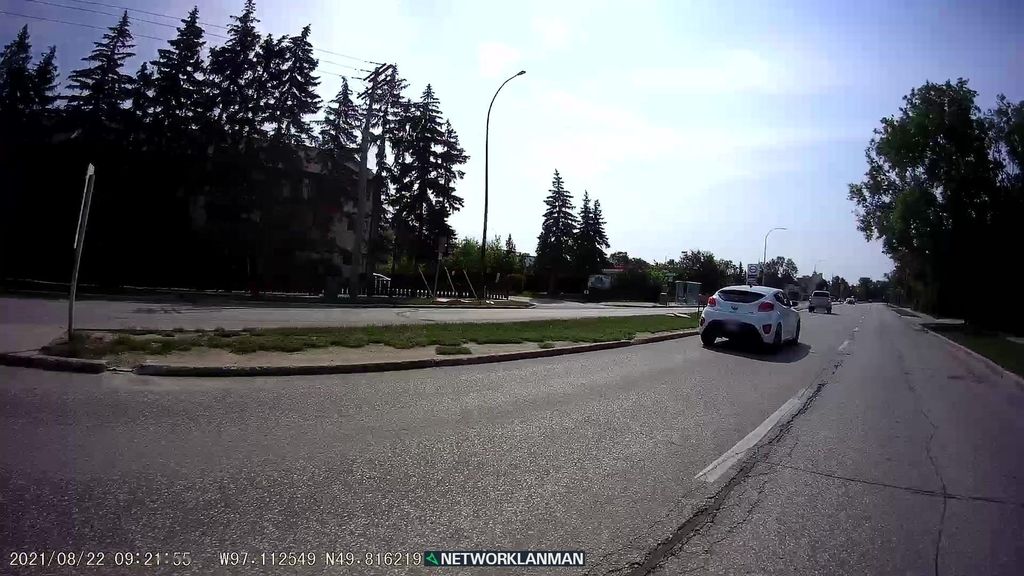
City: winnipeg